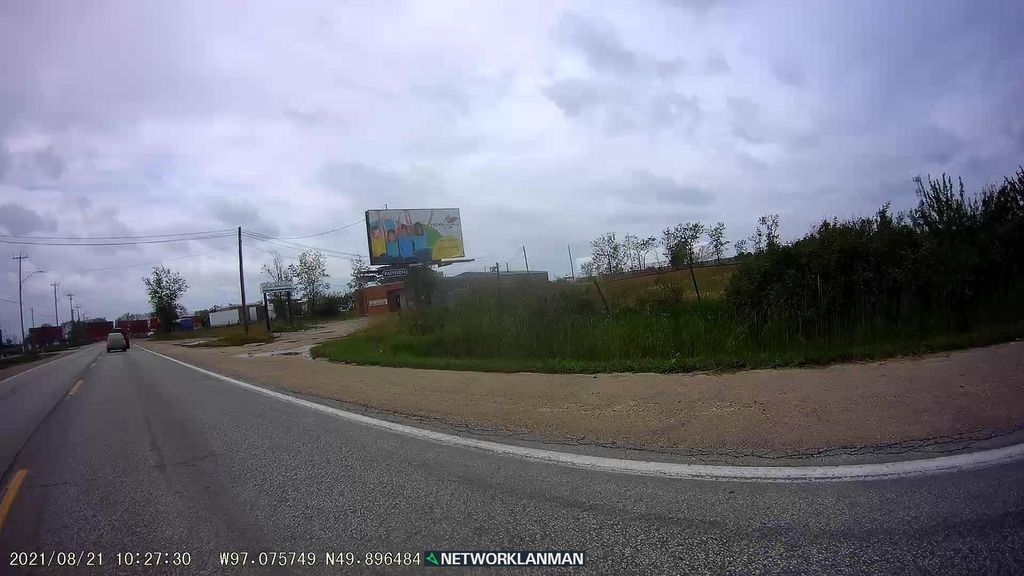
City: winnipeg